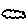
Label: cloud